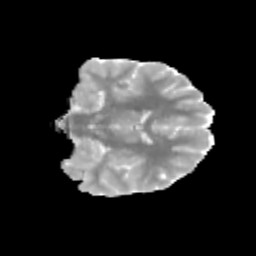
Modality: MD
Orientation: coronal
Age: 11
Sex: female
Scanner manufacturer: siemens
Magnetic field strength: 3 T
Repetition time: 3.8 s
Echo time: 0.07 s